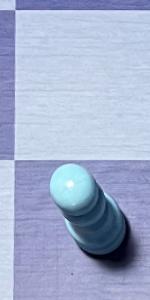
Label: Pawn_White